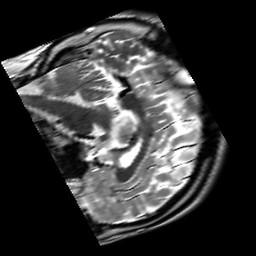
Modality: T2w
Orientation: sagittal
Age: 20
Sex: male
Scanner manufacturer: siemens
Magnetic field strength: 3 T
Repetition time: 7 s
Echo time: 0.09 s